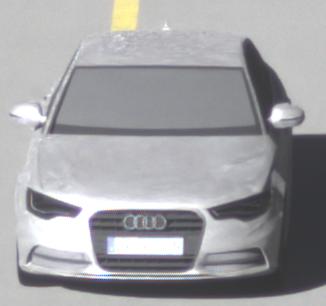
Make: Audi
Model: A6 2.0 TFSI
Detailed model: A6 (C7) Limousine
Model produced from: 2011/10
Model produced until: 2014/09
Doors: 4
Color: white
Road condition: wet road
Daytime: morning or afternoon
Contrast: high contrast